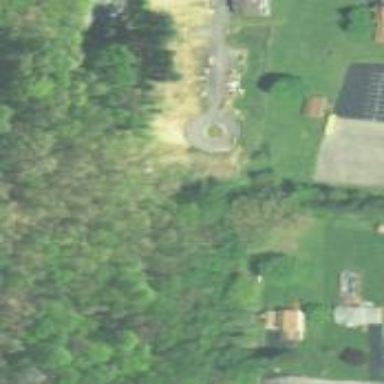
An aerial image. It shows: Turning loop on the road.